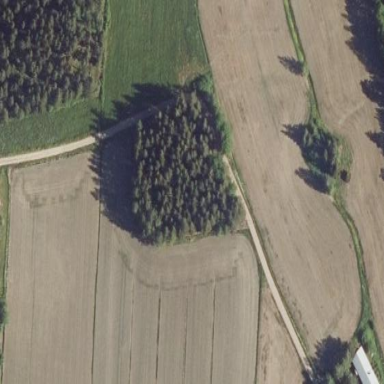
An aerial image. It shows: Needle-leaved woodland.